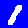
Digit: 1